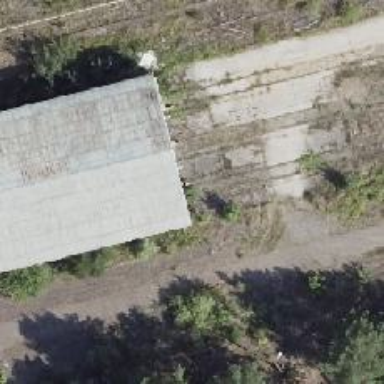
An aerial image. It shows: Abandoned railway yard.